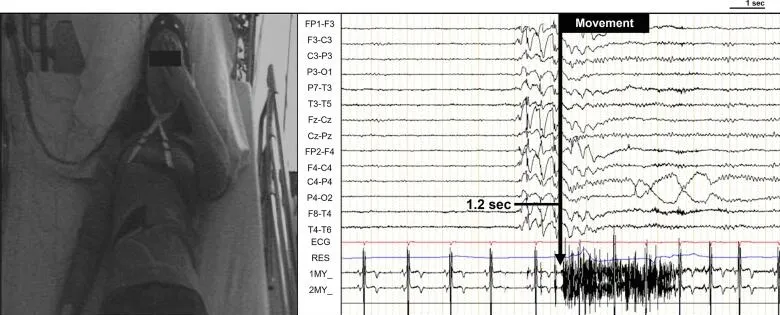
Captured video-EEG/EMG of a temporal relationship between the patient's auto-reported blip-like sensation, the voluntary movement, and the occurrence of a brief GSWB. Note: The voluntary movement starts 1.2 s after the initiation of the GSWB (2 s). Upon inquiry about these movements, the patient self-reported a peculiar sensation localized behind her forehead, highlighting the intricate relationship between the phenomenological experience and a neurophysiological GSWB.
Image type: electrography (ekg)